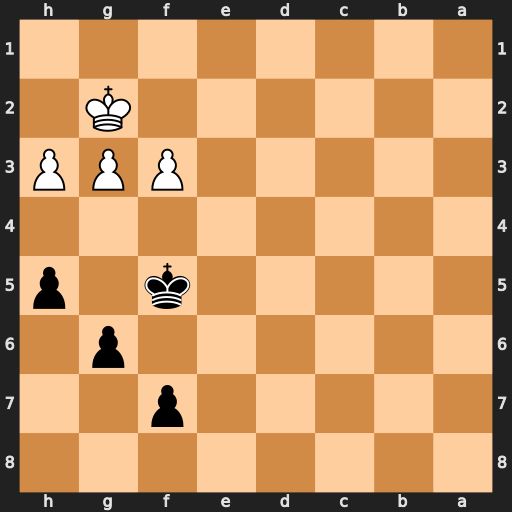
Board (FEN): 8/5p2/6p1/5k1p/8/5PPP/6K1/8
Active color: b
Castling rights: -
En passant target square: -
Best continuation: h4 Kf2 Ke5 f4+ Ke4